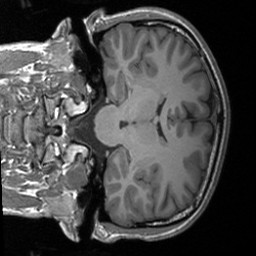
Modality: T1w
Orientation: coronal
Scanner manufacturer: siemens
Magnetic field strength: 3 T
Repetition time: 1.9 s
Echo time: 0.00226 s